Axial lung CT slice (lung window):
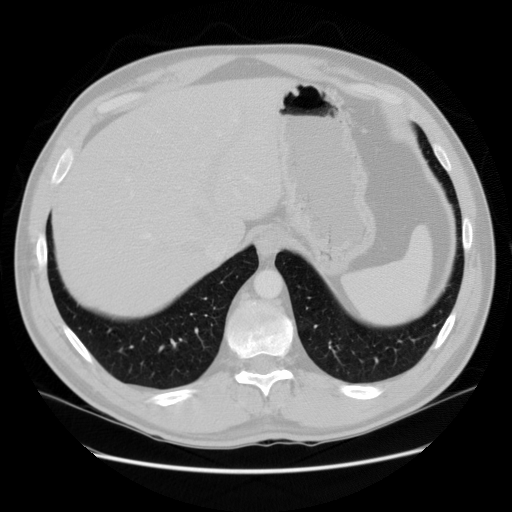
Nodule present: no